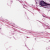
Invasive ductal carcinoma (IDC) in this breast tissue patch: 0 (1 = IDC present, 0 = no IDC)